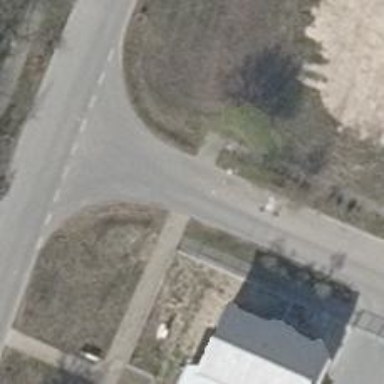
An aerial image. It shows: Unmarked crossing on the road.